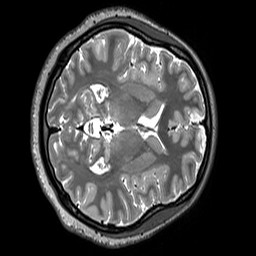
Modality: T2w
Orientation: axial
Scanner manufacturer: siemens
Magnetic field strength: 3 T
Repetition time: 3.2 s
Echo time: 0.406 s